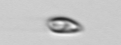
Label: Cryptophyta